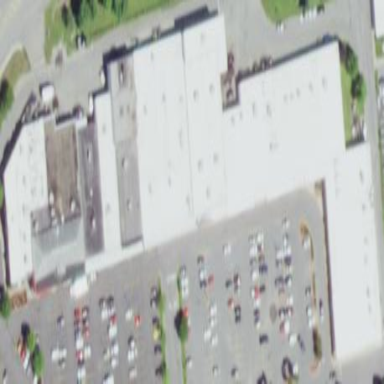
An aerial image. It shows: Retail building.